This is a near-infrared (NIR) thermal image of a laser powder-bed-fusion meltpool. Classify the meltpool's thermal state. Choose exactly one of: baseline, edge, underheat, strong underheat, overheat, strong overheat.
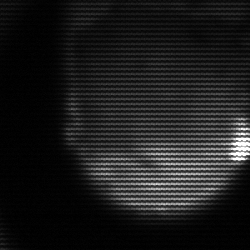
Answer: edge